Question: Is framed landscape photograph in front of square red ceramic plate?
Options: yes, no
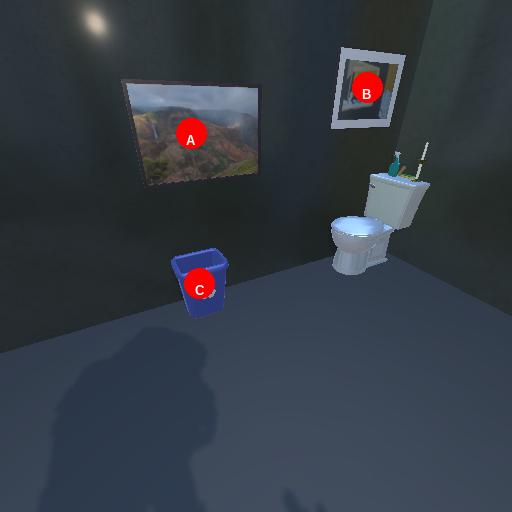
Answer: yes